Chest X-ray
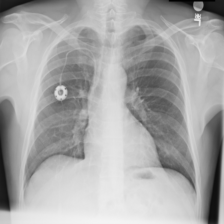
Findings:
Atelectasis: negative
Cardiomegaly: negative
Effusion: negative
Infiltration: negative
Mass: negative
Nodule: negative
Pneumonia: negative
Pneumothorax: negative
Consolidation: negative
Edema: negative
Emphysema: negative
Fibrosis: negative
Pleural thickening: negative
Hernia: negative